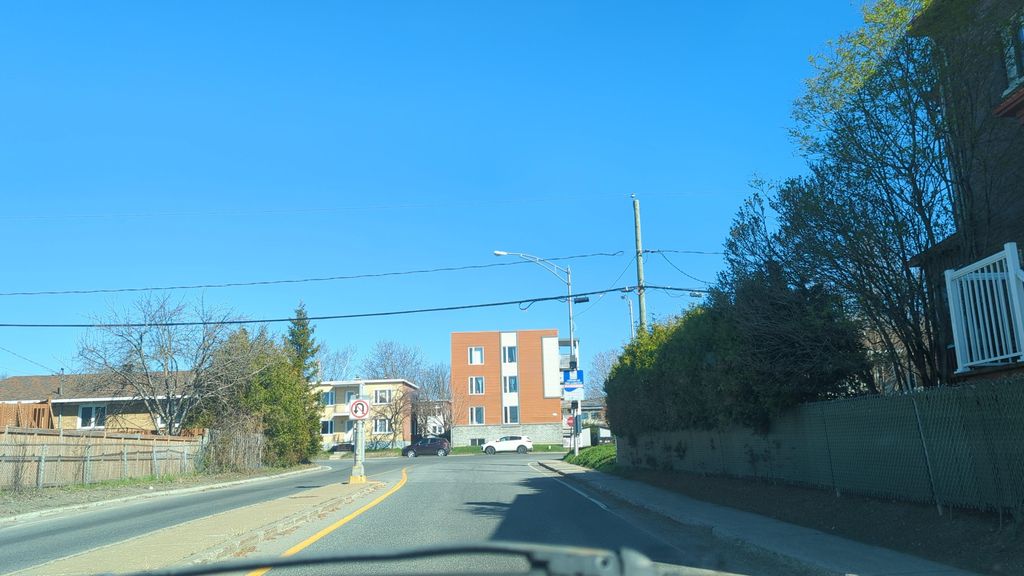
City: quebec_city